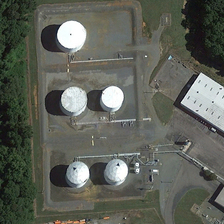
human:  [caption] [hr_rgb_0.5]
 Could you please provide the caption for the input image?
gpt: five storage tanks are near some green trees and a building .

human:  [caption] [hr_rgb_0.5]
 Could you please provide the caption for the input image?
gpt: five storage tanks are near some green trees and a building .

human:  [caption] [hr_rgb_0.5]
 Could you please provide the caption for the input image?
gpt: five storage tanks are near some green trees and a building .

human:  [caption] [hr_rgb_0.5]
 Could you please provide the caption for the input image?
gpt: five storage tanks are near some green trees and a building .

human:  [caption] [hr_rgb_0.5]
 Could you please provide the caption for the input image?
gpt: five storage tanks are near some green trees and a building .